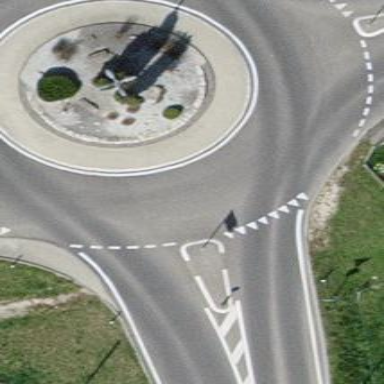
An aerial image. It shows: Secondary road made of asphalt leading to roundabout.